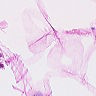
Metastatic tissue present: no